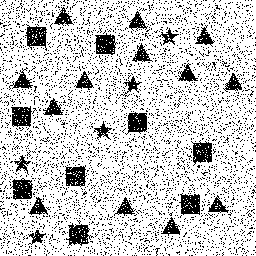
Squares: 9
Triangles: 13
Stars: 5
Total shapes: 27